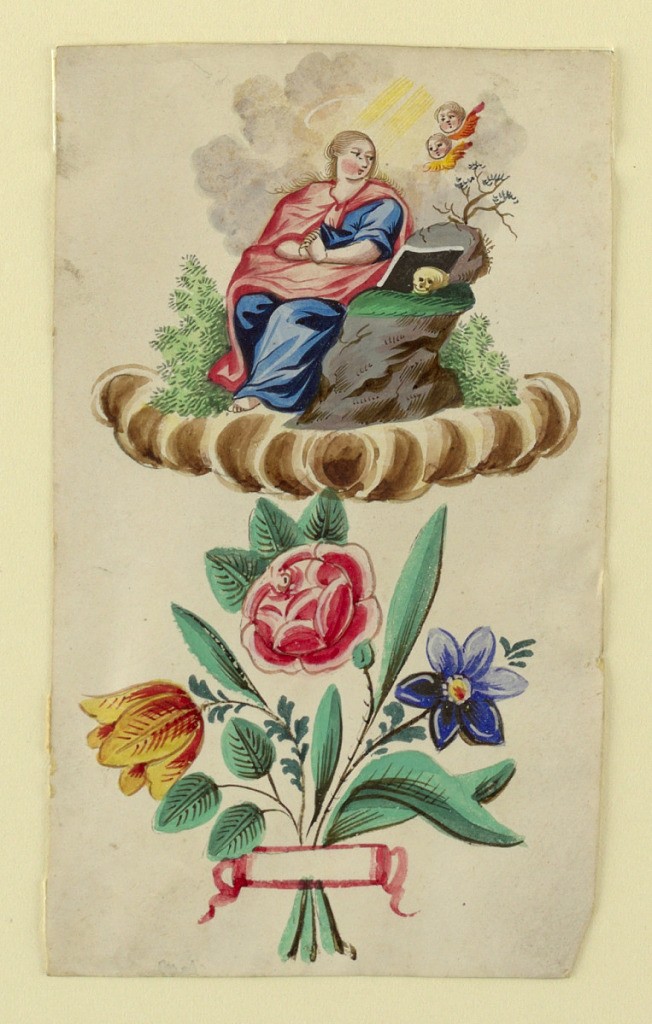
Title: Devotional Picture: The Pentitent Magdalene
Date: ca. 1750
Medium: Brush and watercolor on paper, mounted
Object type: Drawing
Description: The Magdalene is seen seated by a mound of earth on which rests a skull; two seraph above. Below, a bunch of flowers and a blank inscriptional ribbon. Green framing line on mount.